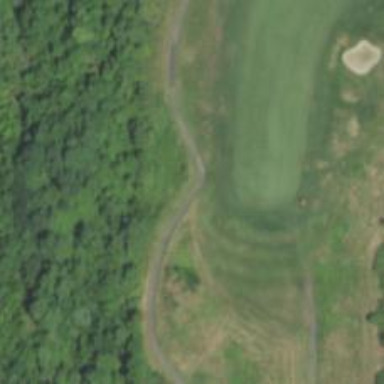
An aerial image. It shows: Path used for both walking and golf.